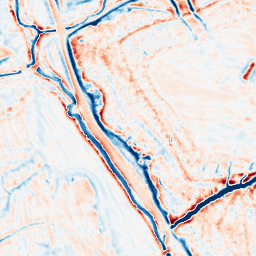
Category: edge_preserving
Decomposition family: bilateral
Decomposition parameters: d: 15
sigma_color: 150
sigma_space: 50
Upsampling method: lanczos
Upsampling parameters: scale: 2
Upsampling scale: 2